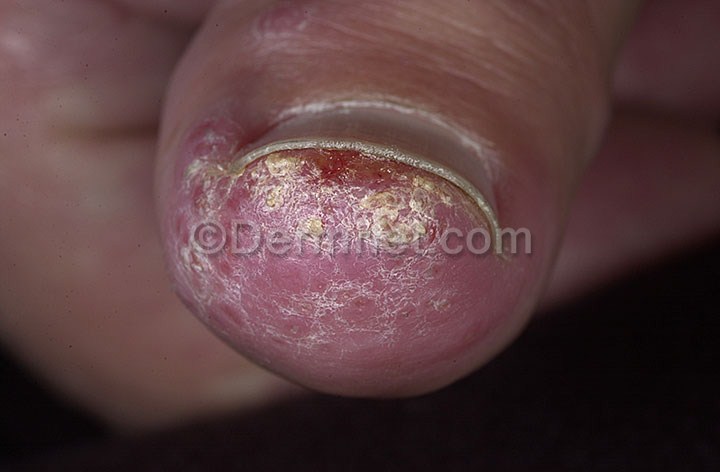
Disease: Eczema Photos